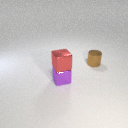
small brown metal cylinder to the right of small purple metal cube